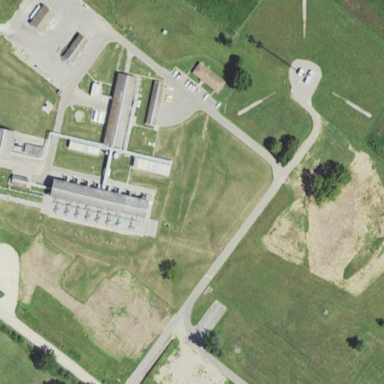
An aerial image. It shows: Compression substation surrounded by fence.